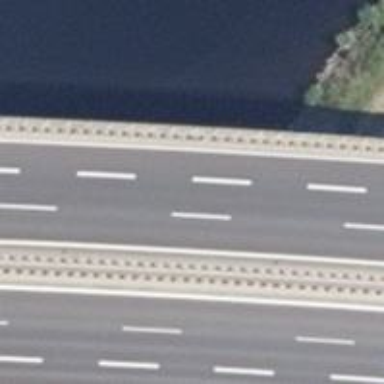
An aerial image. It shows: Motorroad bridge with asphalt surface. It is classified as trunk highway.